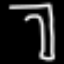
Label: pants